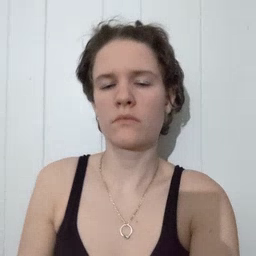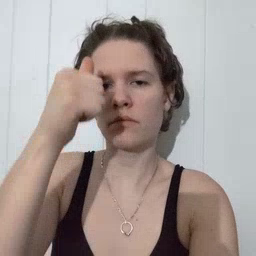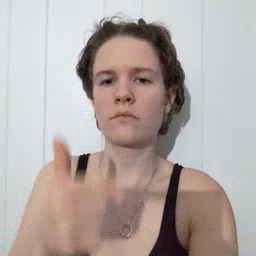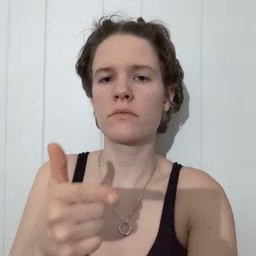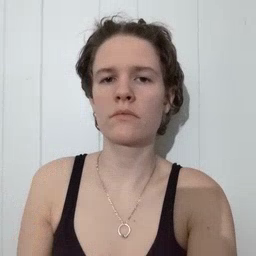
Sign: brother